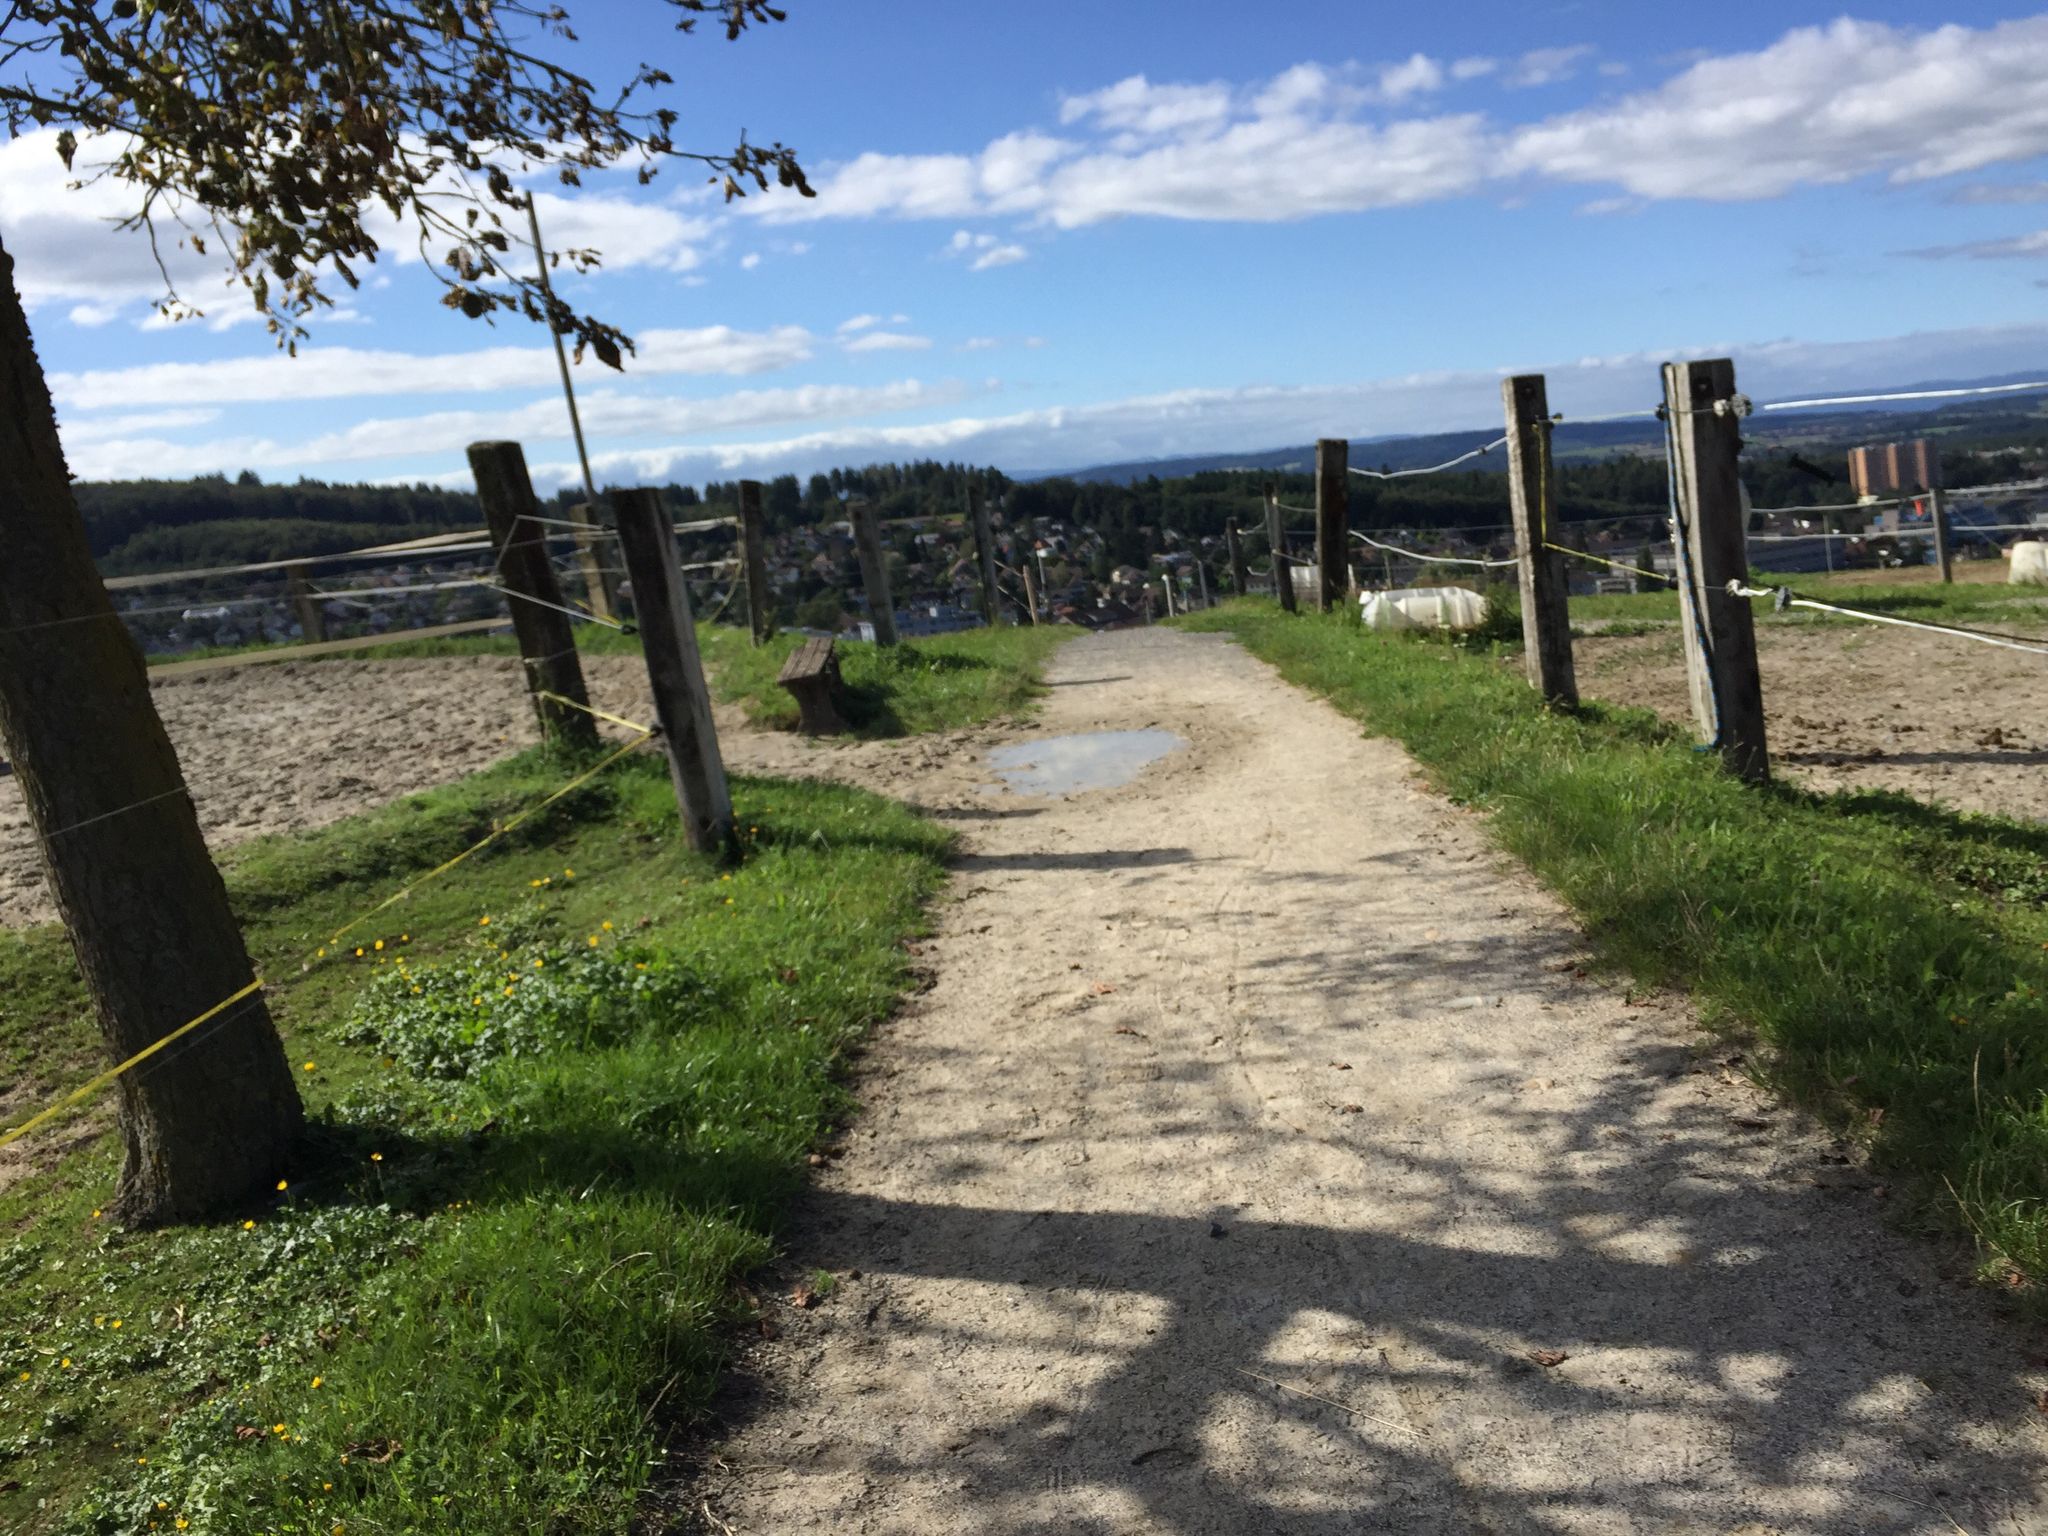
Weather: clear
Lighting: day
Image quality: good
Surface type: walking surface
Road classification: steps, service, path
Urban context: urban centre
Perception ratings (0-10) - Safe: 6.44, Lively: 1.57, Beautiful: 9.17, Boring: 4.19, Depressing: 5.33, Wealthy: 1.01